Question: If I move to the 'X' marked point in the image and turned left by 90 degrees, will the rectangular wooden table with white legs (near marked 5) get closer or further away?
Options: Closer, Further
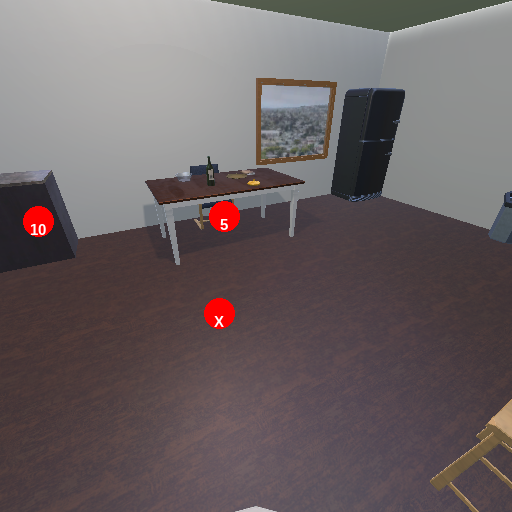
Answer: Closer